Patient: sex F, age 62
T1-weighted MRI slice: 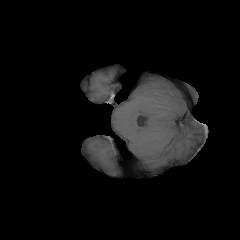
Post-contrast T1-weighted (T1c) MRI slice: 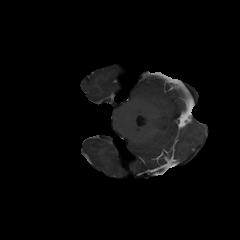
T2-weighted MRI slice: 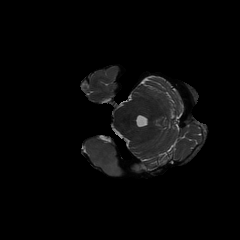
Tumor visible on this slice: yes
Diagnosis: Glioblastoma, IDH-wildtype
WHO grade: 4